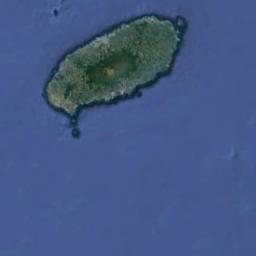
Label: island